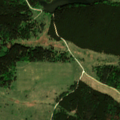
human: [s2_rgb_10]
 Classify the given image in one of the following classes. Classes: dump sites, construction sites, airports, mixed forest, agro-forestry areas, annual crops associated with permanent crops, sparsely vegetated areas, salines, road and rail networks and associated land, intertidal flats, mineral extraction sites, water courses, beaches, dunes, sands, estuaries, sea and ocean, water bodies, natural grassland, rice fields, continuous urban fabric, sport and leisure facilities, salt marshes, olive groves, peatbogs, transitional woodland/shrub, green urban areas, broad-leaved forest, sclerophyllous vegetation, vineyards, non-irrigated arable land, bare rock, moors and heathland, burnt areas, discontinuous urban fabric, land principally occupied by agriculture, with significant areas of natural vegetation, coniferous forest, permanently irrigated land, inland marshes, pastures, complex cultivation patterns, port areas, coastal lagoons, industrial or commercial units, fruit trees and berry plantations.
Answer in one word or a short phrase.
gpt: pastures, coniferous forest, mixed forest